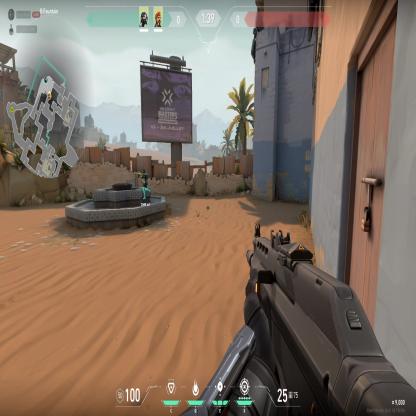
Label: teammate